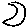
Label: moon